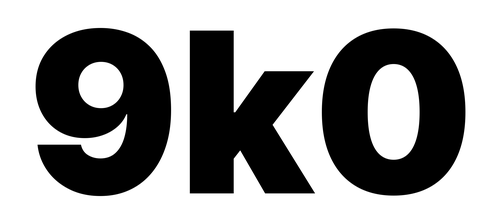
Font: Inter_Black